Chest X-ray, PA view. Patient: 43 years old, sex F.
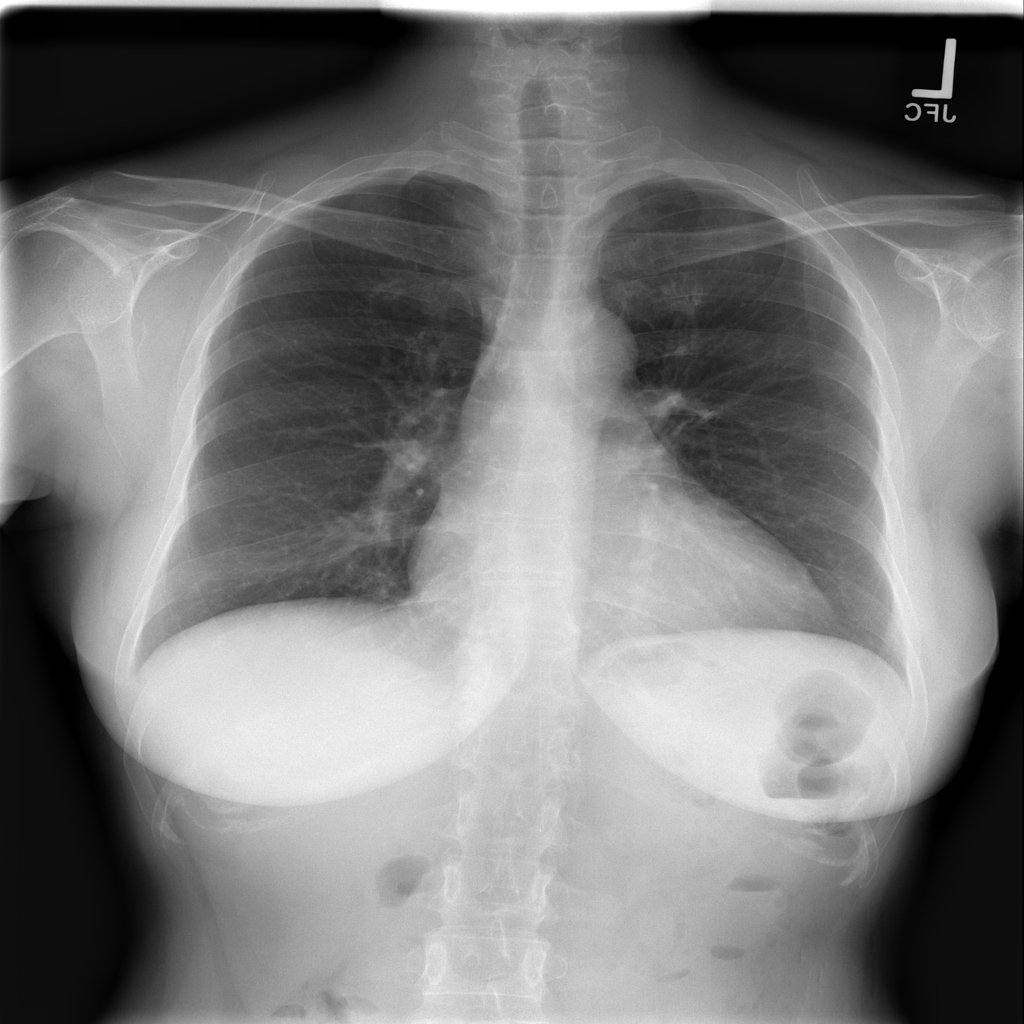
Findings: No Finding